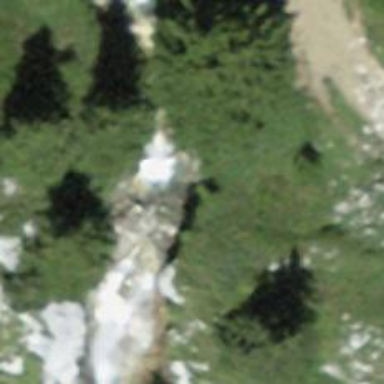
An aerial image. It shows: Beautiful waterfall.